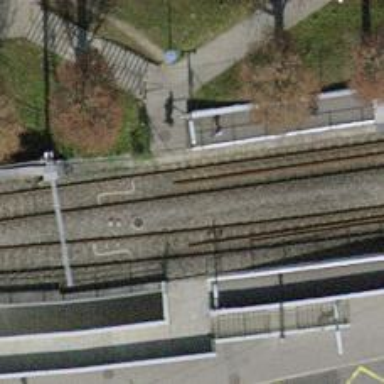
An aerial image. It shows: Light rail track with 1 electrified contact line.